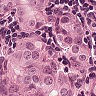
Metastatic tissue present: yes